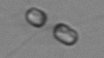
Label: Chaetoceros